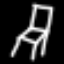
Label: chair